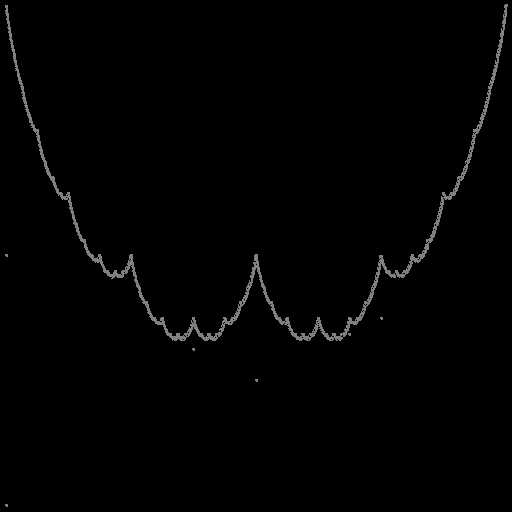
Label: a4